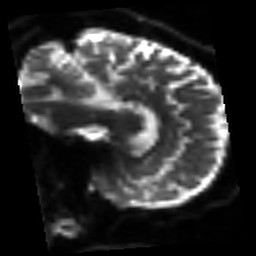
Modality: sbref
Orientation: sagittal
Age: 54
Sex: male
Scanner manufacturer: siemens
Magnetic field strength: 3 T
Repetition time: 3.2 s
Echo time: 0.081 s